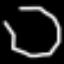
Label: octagon